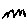
Label: zigzag